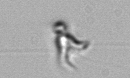
Label: Chrysochromulina_lanceolata